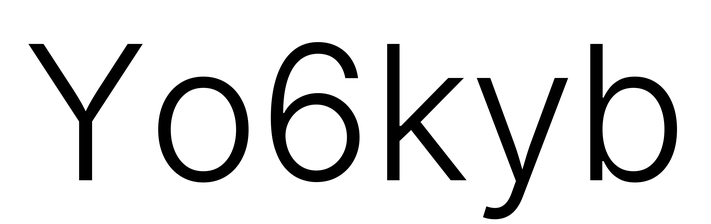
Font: Inter_Light